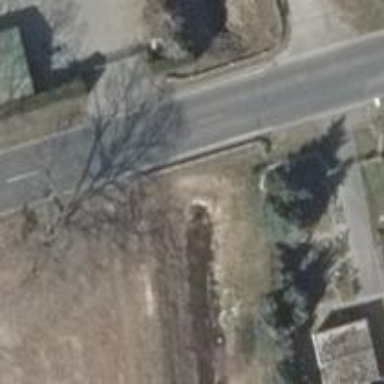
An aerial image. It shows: Secondary road on asphalt bridge.